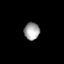
Tissue: lung
Cell type: Epithelial cells
Senescence score: 0.1347
Nuclear area (px): 261
Mean DAPI intensity: 163.513